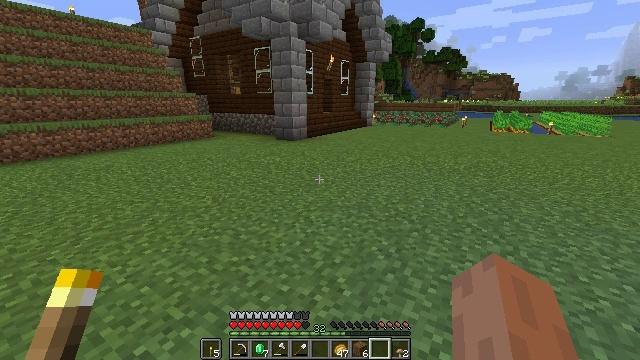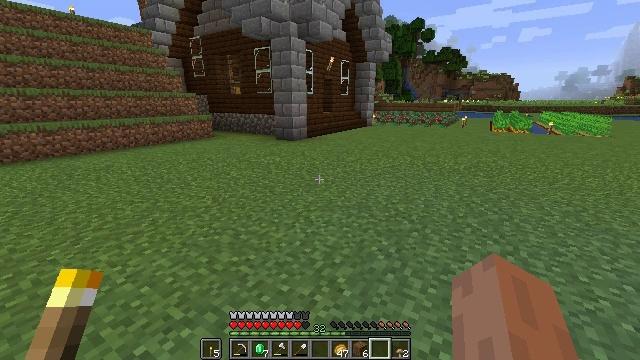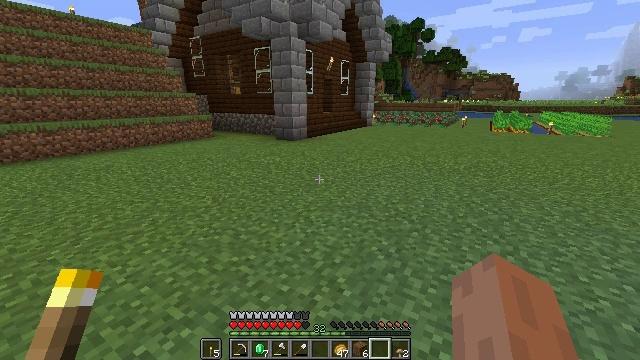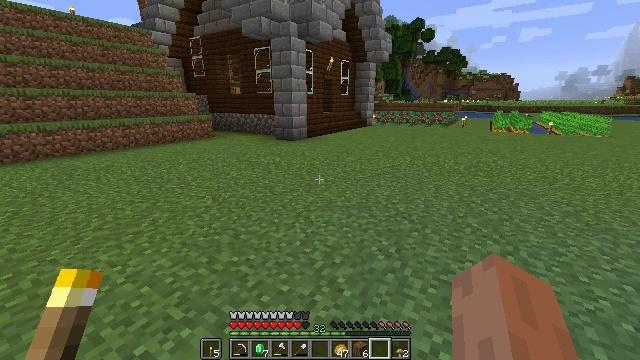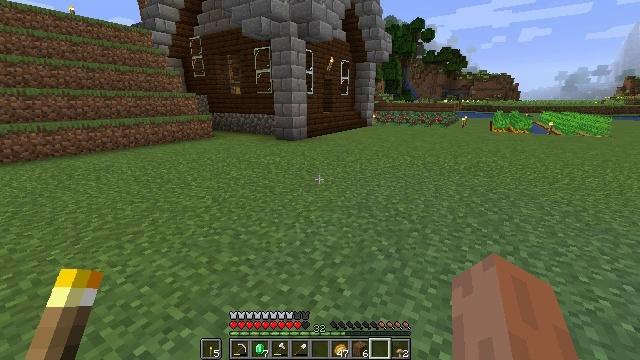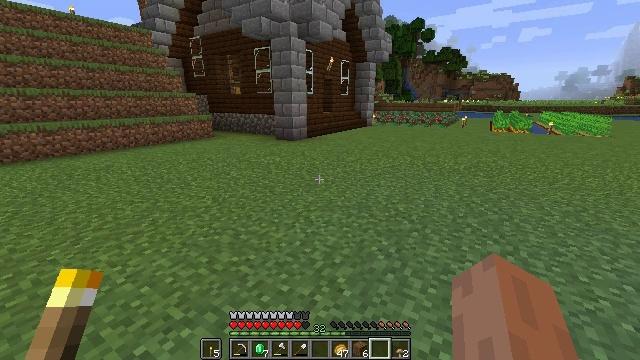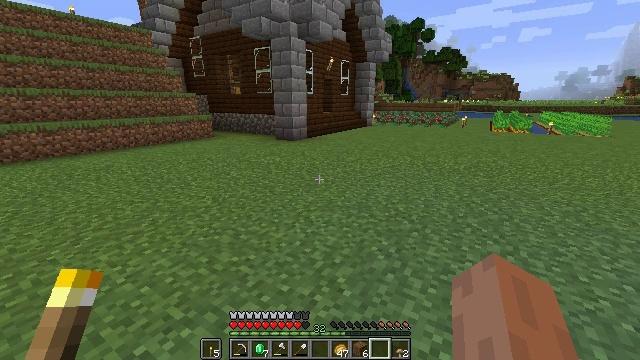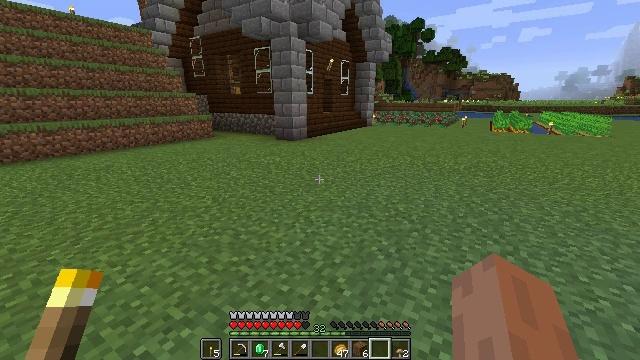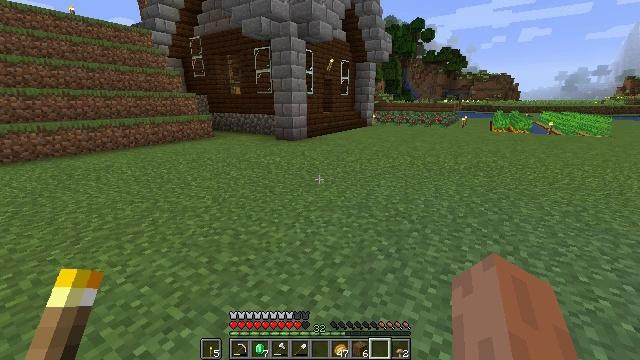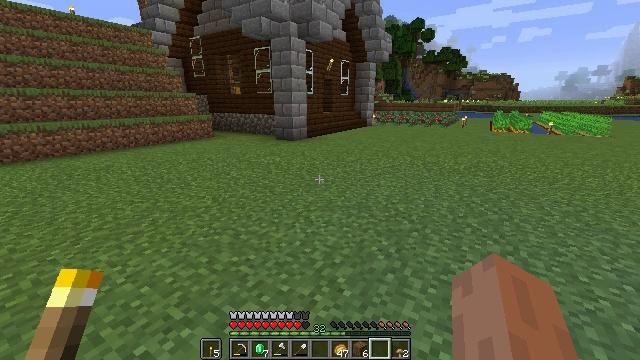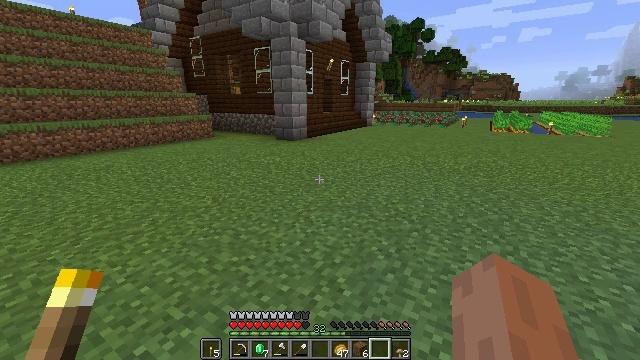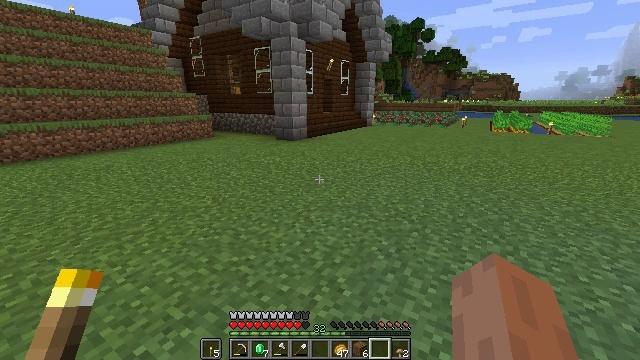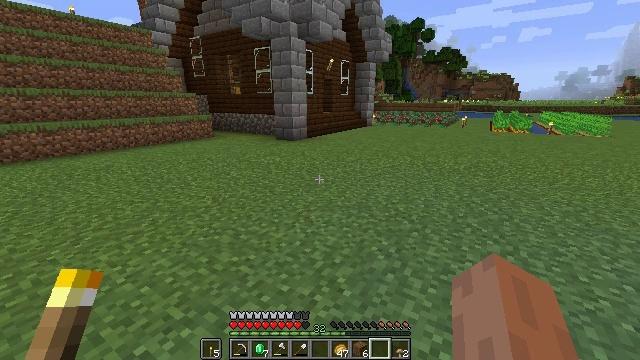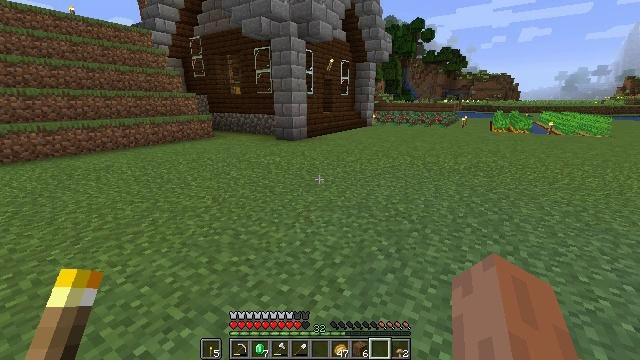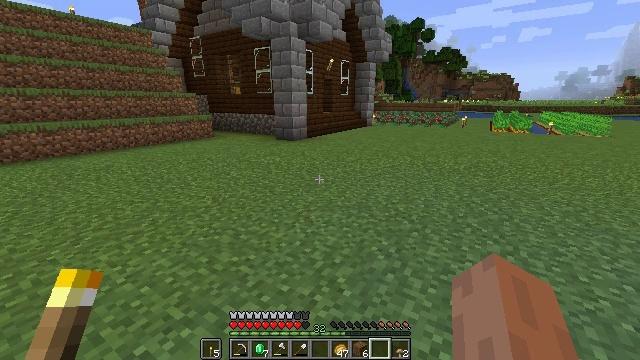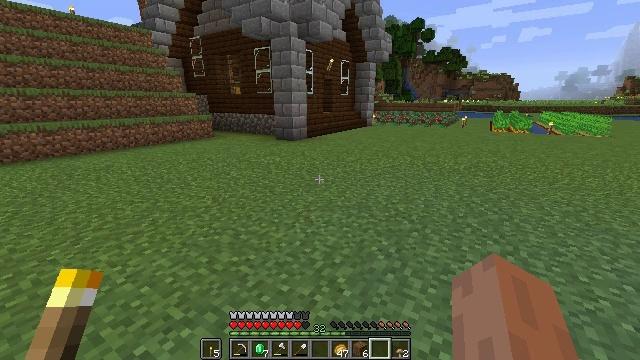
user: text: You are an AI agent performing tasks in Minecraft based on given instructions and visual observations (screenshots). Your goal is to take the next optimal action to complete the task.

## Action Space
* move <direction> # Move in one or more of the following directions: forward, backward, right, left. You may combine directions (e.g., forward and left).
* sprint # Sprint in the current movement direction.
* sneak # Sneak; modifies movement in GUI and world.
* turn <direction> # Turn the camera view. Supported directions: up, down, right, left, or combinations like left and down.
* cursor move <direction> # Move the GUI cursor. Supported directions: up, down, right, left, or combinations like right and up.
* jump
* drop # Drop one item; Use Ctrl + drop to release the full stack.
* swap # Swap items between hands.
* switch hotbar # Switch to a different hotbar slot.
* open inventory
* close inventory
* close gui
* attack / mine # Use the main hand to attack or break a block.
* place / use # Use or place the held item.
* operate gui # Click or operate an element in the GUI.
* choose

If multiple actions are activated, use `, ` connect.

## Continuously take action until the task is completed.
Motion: motion action
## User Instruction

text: Make spruce stairs in the crafting table.
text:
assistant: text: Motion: no_op
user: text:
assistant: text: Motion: no_op
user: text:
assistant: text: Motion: no_op
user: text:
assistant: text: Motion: no_op
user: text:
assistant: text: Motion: no_op
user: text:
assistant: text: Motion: no_op
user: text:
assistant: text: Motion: no_op
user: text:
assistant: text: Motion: no_op
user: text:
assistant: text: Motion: no_op
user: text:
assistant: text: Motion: no_op
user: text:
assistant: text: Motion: no_op
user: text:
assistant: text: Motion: no_op
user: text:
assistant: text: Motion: no_op
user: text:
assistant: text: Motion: no_op
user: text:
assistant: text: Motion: no_op
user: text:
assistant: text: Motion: no_op
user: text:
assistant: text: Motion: no_op
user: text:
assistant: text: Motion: no_op
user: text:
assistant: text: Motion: no_op
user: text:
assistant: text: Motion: no_op
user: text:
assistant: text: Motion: no_op
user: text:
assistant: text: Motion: no_op
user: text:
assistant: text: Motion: no_op
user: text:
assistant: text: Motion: no_op
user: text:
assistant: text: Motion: no_op
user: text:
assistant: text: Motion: no_op
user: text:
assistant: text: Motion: no_op
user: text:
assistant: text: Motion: no_op
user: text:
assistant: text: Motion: no_op
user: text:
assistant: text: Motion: no_op